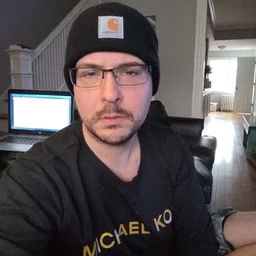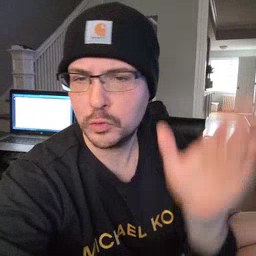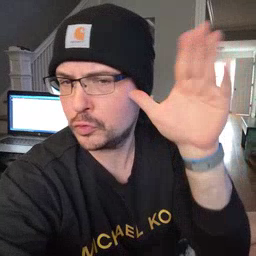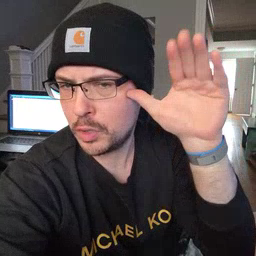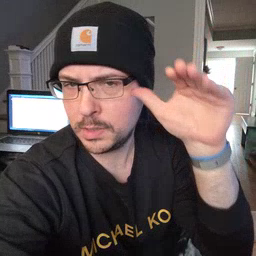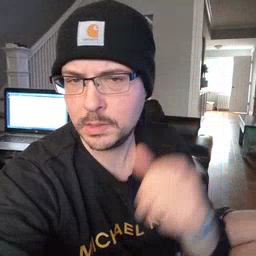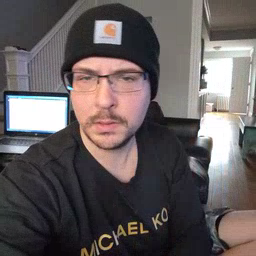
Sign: donkey